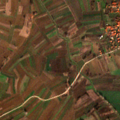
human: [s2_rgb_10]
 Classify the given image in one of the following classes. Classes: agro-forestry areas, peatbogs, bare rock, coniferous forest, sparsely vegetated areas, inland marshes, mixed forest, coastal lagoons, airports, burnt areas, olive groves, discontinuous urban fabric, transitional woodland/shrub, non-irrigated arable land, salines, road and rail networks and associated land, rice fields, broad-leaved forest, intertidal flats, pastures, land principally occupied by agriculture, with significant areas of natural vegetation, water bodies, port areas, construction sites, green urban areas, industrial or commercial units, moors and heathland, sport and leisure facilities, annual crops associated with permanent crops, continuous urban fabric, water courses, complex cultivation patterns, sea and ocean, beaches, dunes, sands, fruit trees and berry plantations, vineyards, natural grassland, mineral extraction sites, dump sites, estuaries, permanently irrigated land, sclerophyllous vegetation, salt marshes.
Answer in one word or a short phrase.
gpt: discontinuous urban fabric, non-irrigated arable land, complex cultivation patterns